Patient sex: M
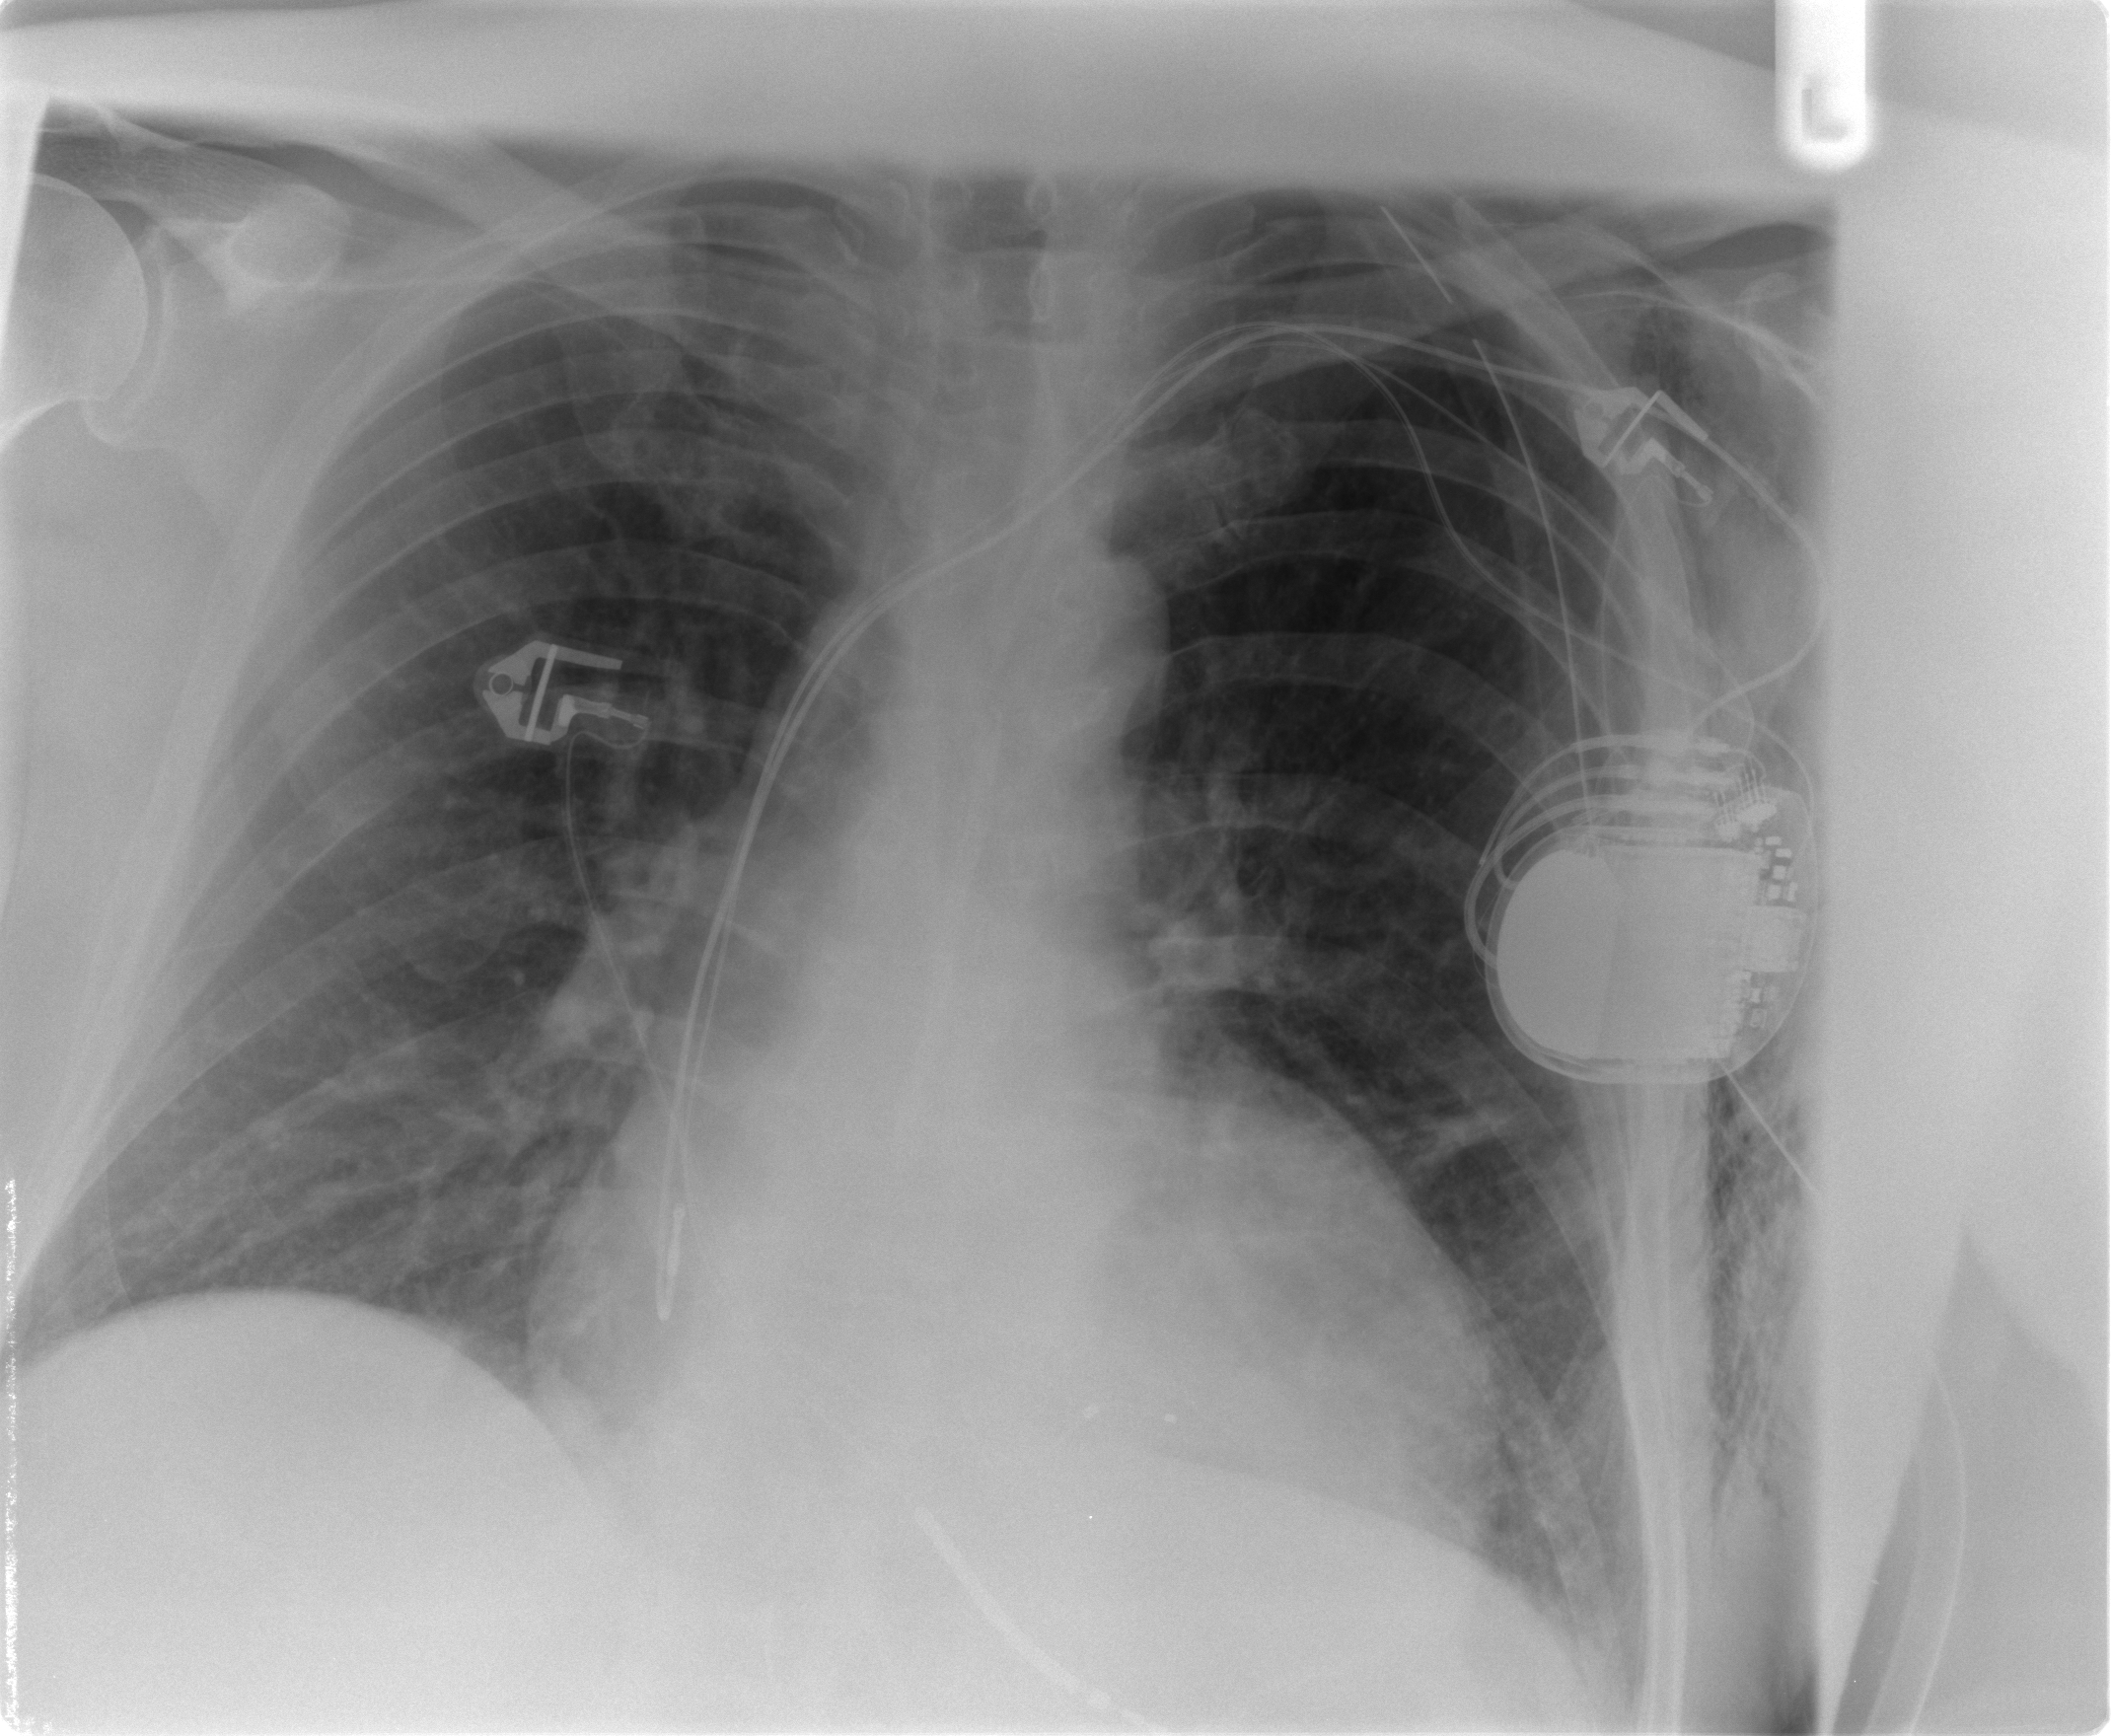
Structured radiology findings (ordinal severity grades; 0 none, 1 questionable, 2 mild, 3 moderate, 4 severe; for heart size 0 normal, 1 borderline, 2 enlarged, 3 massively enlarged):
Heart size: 1
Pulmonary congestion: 1
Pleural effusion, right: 0
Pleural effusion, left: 1
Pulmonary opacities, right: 0
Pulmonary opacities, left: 0
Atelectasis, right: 1
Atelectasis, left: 0